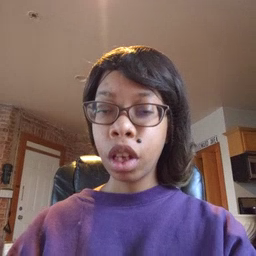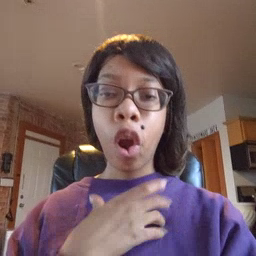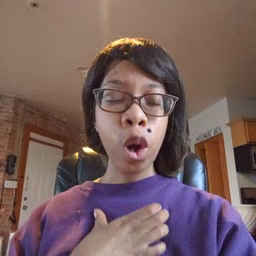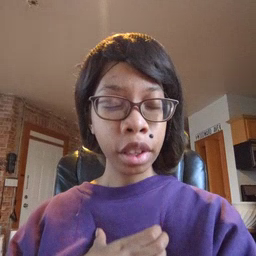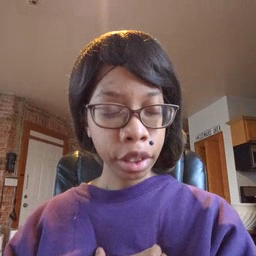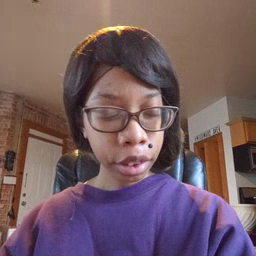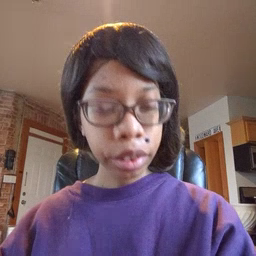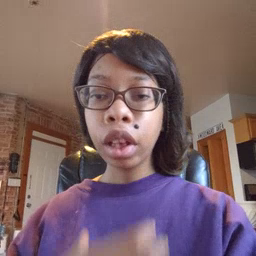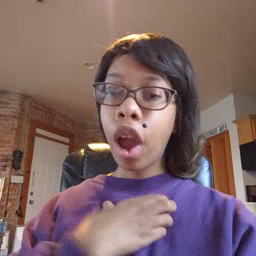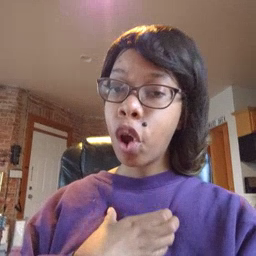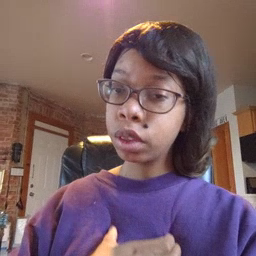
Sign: hungry